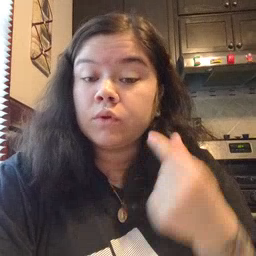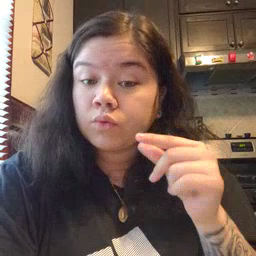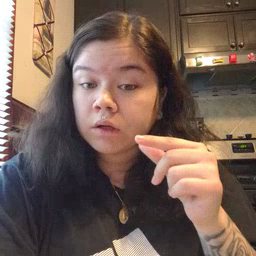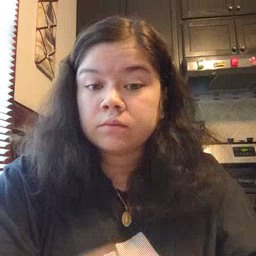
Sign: green